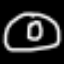
Label: donut